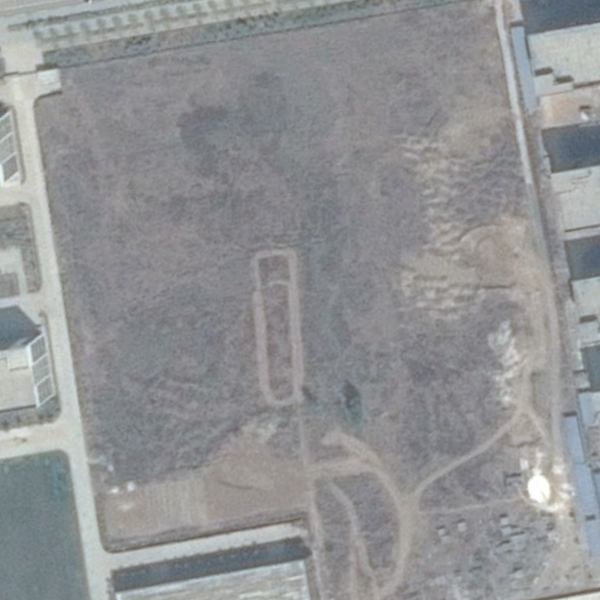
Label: BareLand